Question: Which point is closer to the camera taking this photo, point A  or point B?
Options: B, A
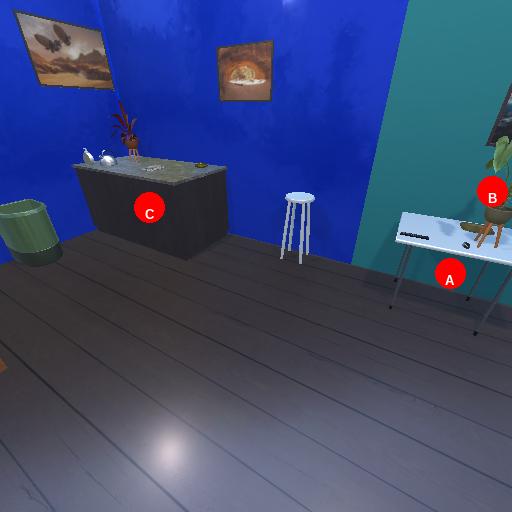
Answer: B